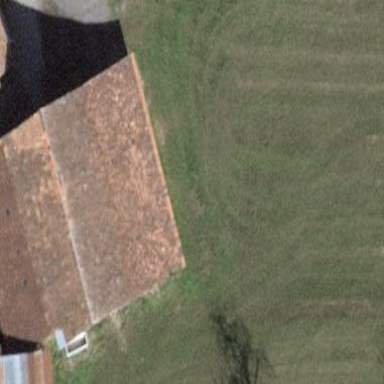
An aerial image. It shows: Simple and straightforward house.